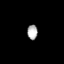
Tissue: lung
Cell type: Endothelial cells
Senescence score: 0.5554
Nuclear area (px): 149
Mean DAPI intensity: 174.973